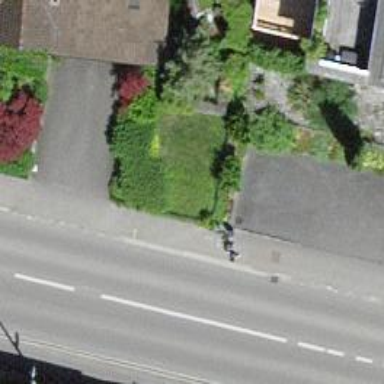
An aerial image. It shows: Bus stop with platform for public transport.